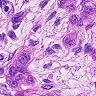
Metastatic tissue present: yes